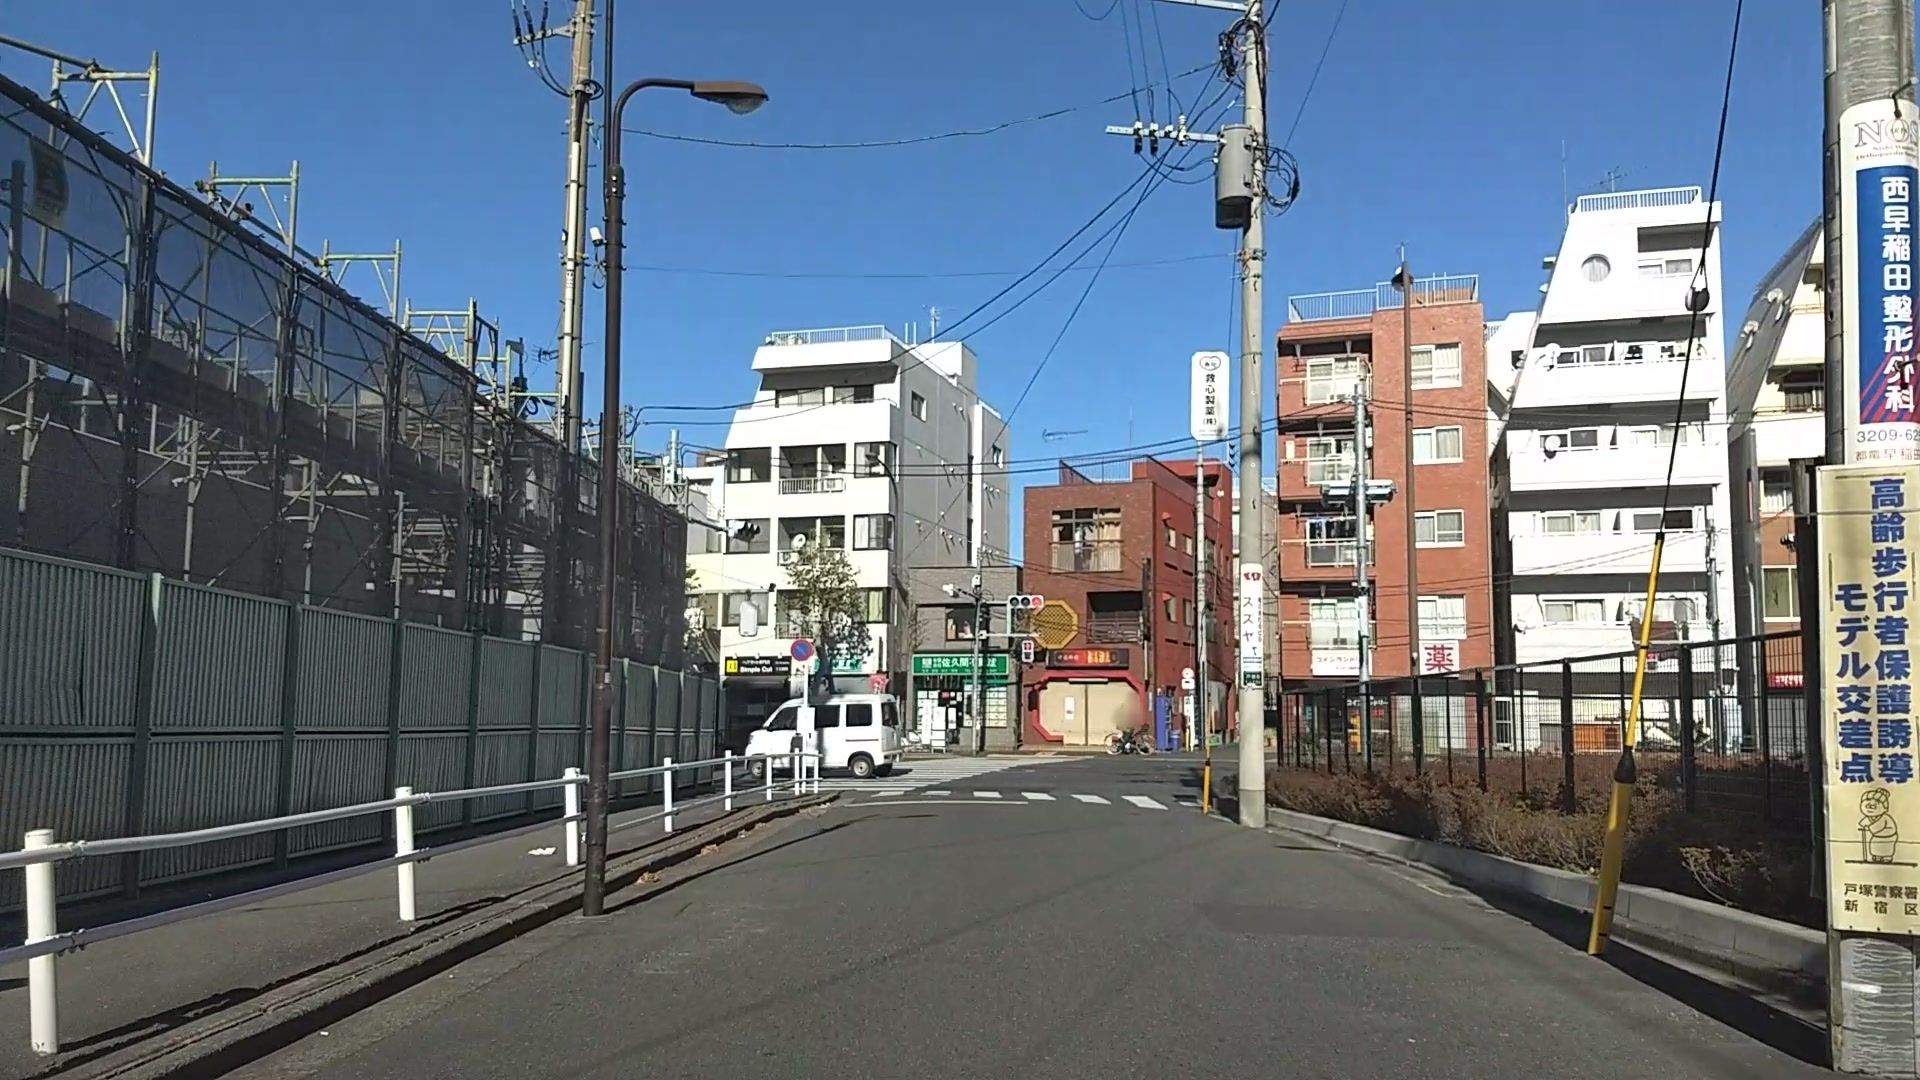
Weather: clear
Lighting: day
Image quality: good
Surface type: driving surface
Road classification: path, service
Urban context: urban centre
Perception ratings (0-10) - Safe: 0.3, Lively: 3.65, Beautiful: 1.49, Boring: 1.76, Depressing: 8.49, Wealthy: 1.63